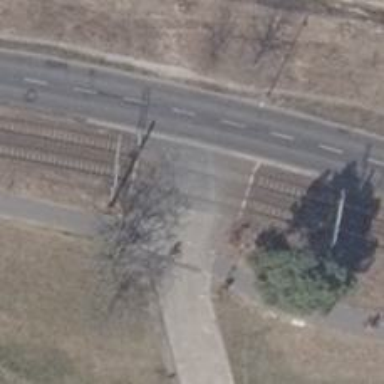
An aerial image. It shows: Tram level crossing on the railway.